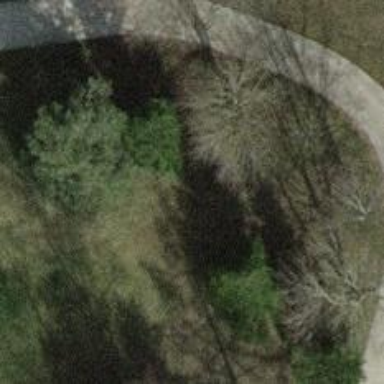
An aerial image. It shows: Needle-leaved tree in natural setting.